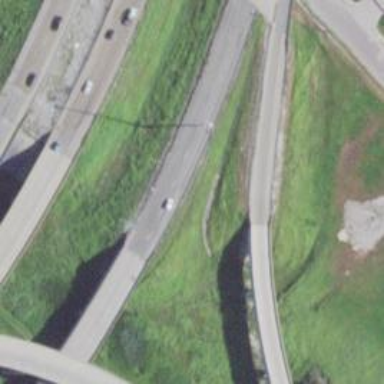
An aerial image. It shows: Asphalt motorway link.